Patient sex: M
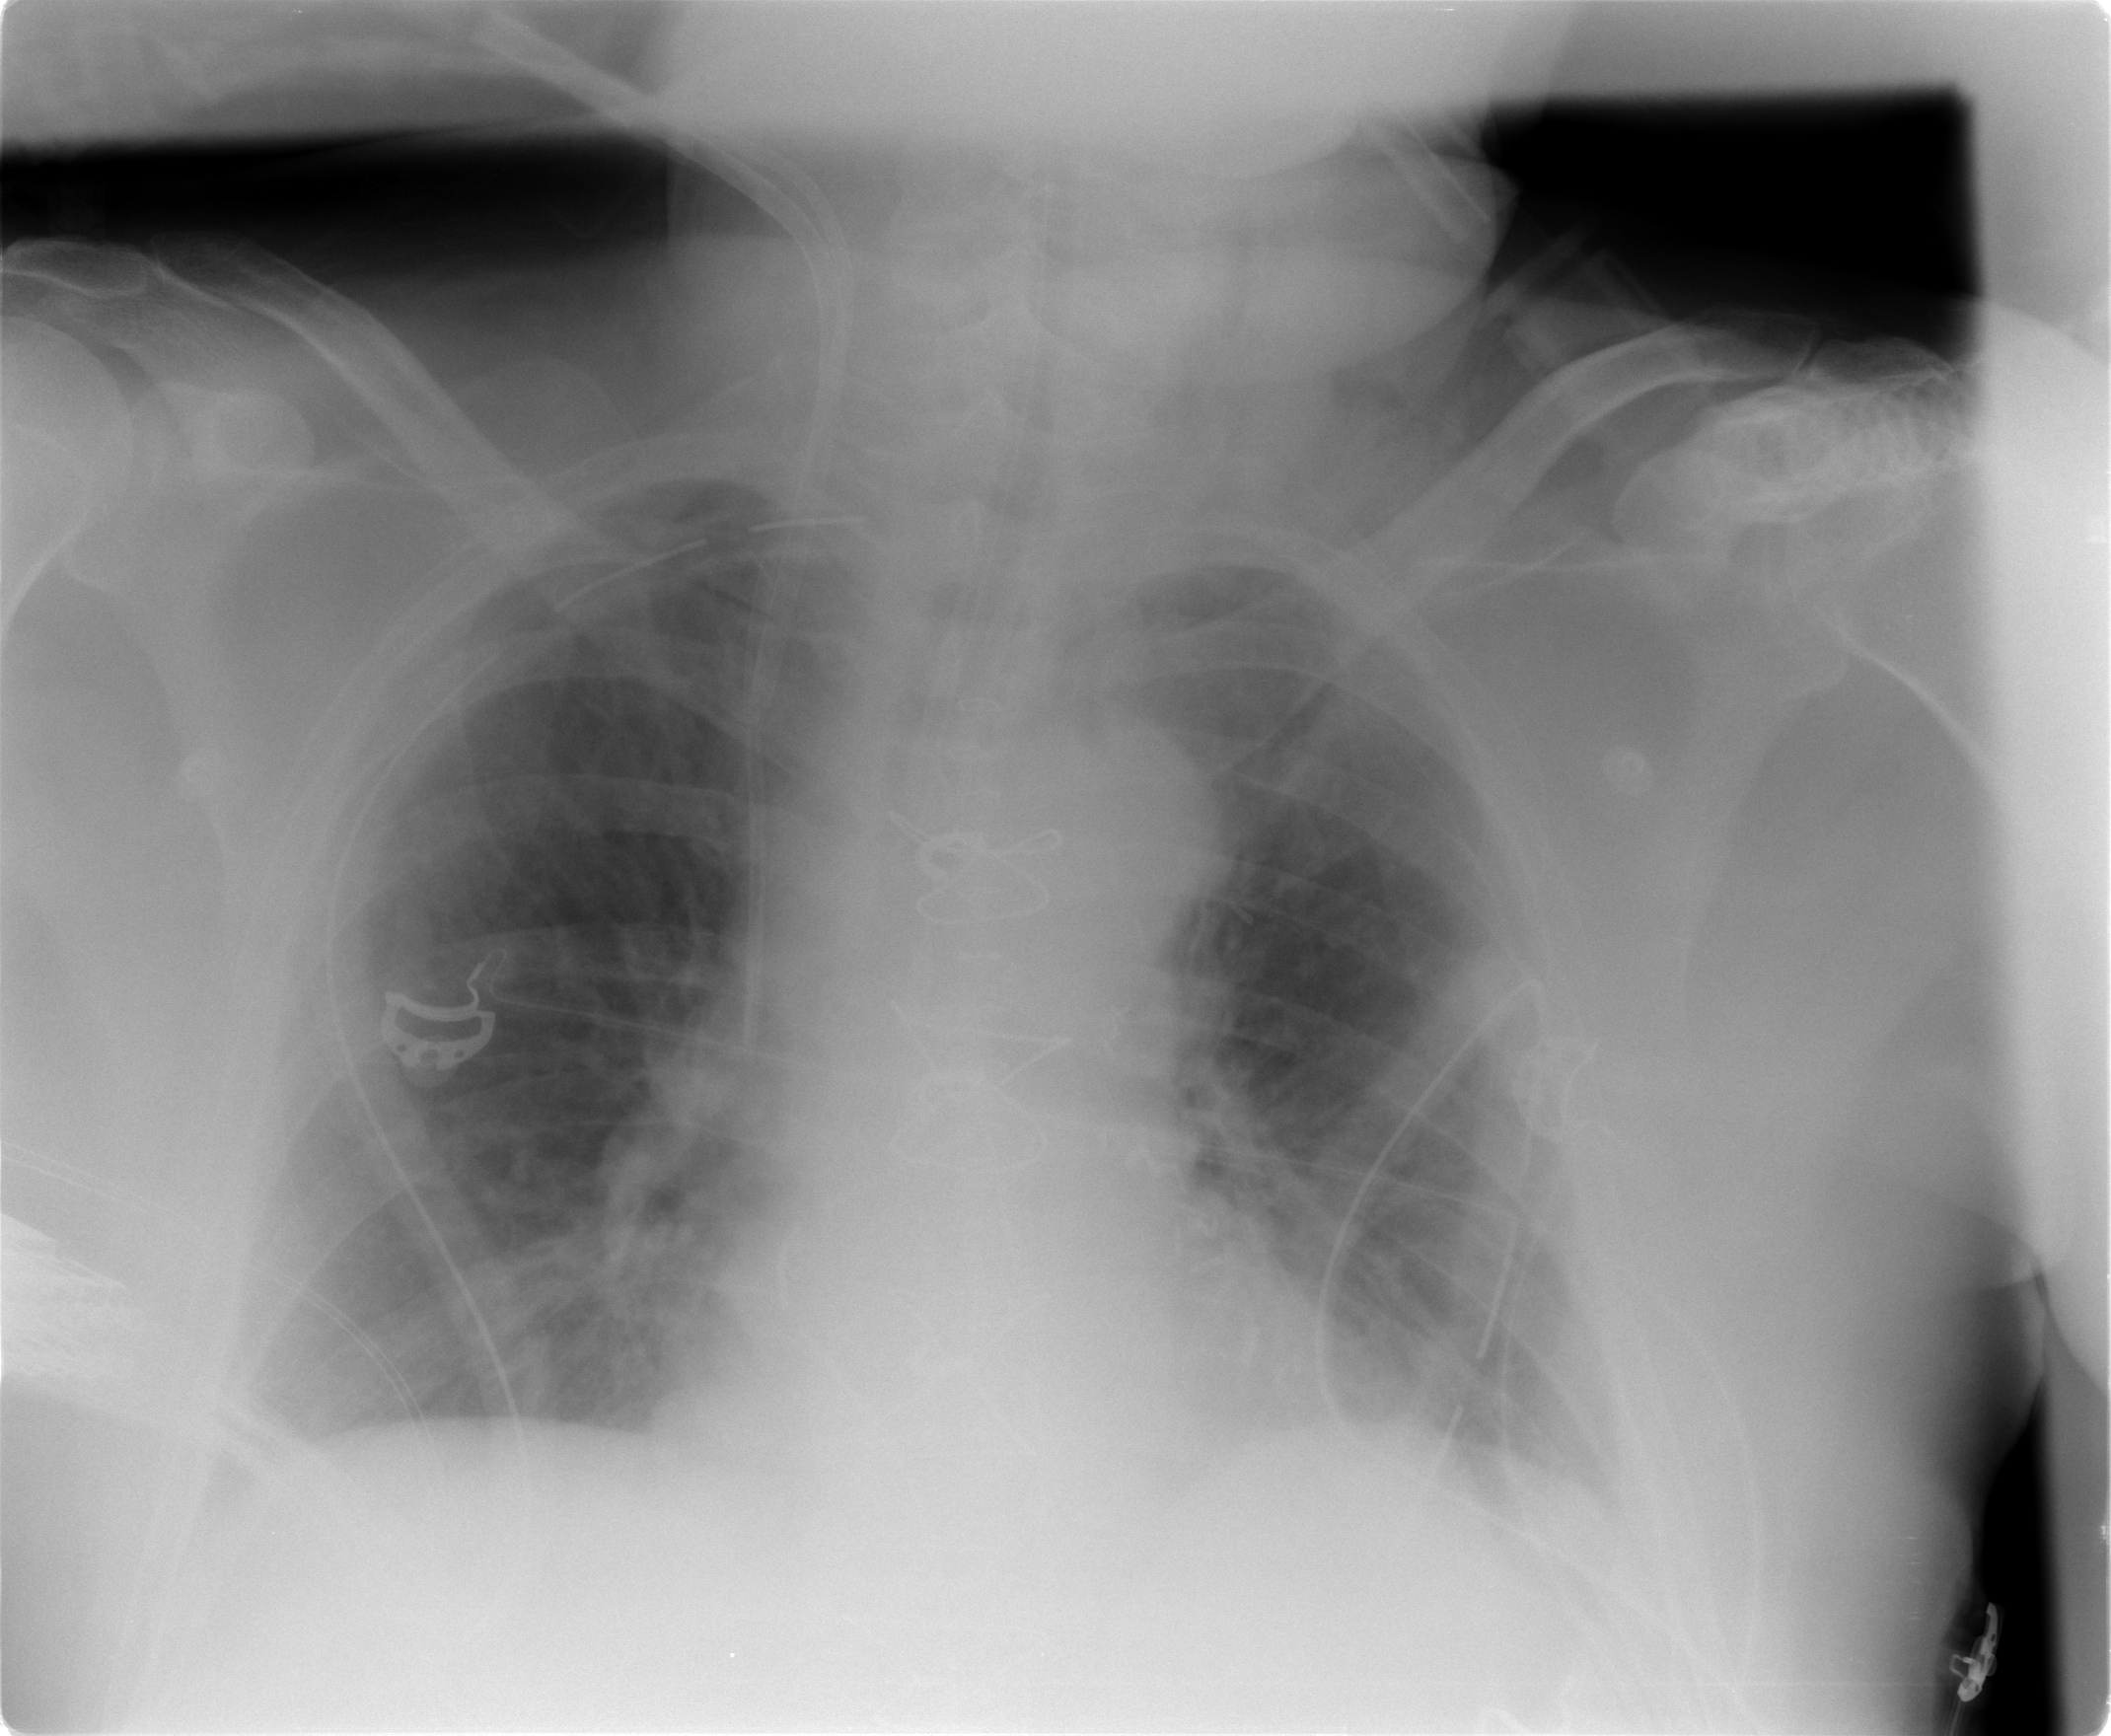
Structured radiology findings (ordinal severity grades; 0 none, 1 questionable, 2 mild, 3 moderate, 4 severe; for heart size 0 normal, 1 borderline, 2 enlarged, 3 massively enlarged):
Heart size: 0
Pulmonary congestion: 1
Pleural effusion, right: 1
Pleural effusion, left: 1
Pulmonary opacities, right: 0
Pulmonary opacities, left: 0
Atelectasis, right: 1
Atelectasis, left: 1